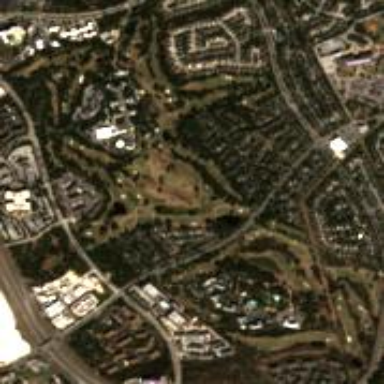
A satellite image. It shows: Golf course surrounded by greenery.